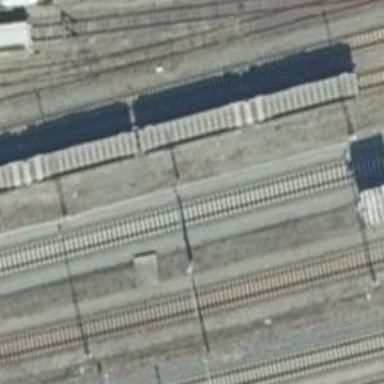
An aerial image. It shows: Abandoned railway yard is depicted.